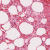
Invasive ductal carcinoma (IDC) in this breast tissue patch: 0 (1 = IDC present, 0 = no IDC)